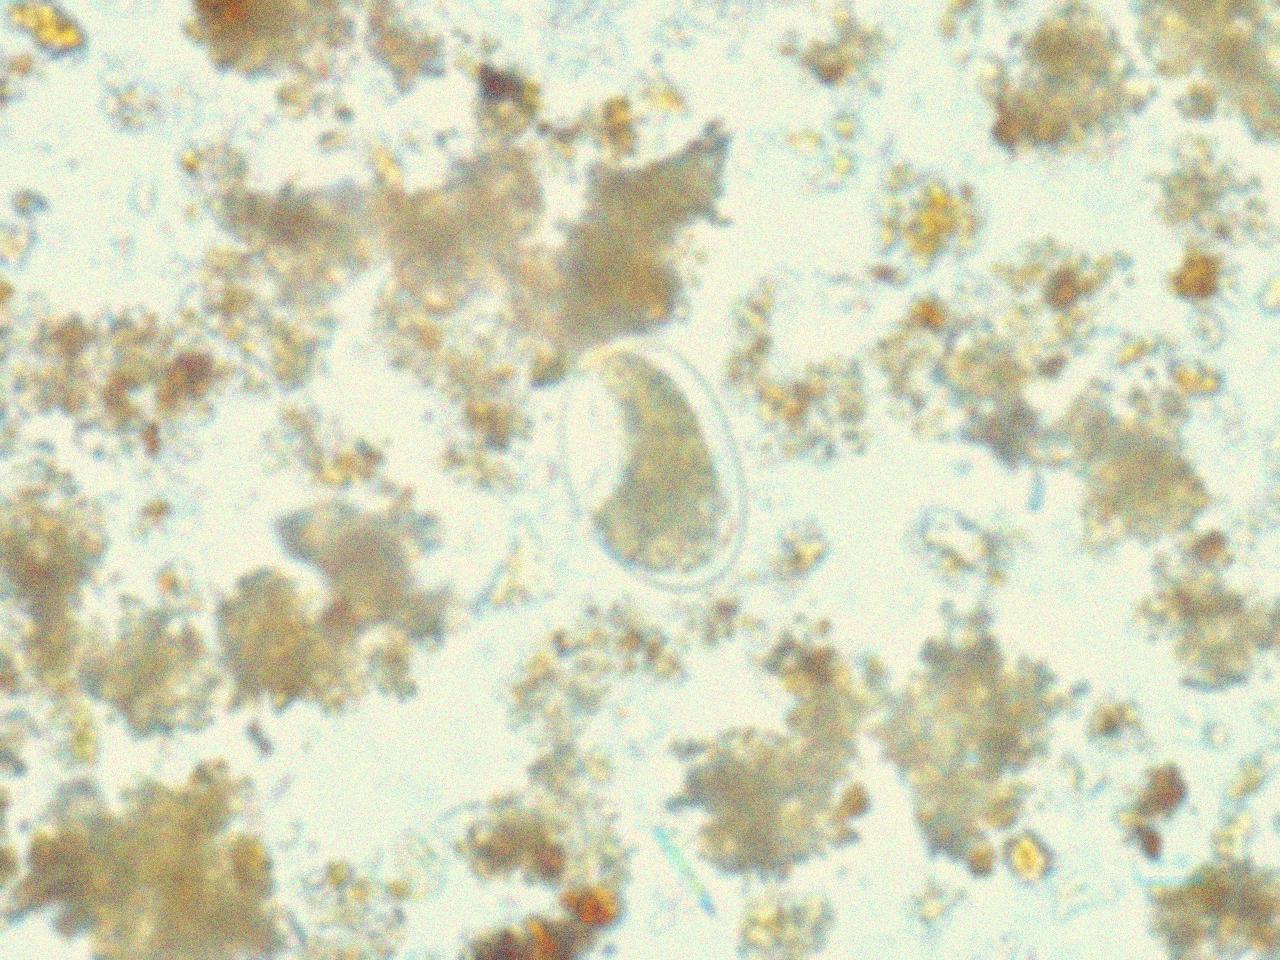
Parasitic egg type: Hookworm egg